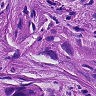
Metastatic tissue present: yes